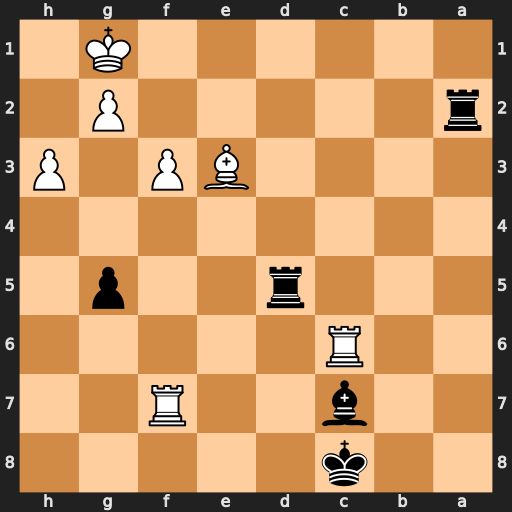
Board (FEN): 2k5/2b2R2/2R5/3r2p1/8/4BP1P/r5P1/6K1
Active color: b
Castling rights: -
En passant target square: -
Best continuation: Rd1#